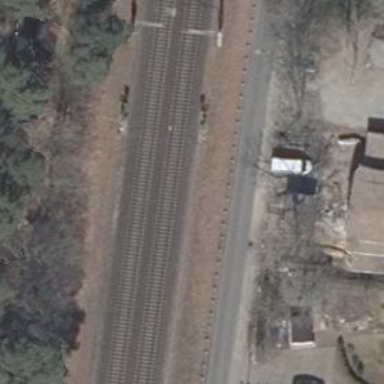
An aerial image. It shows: Railway signal.